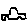
Label: car